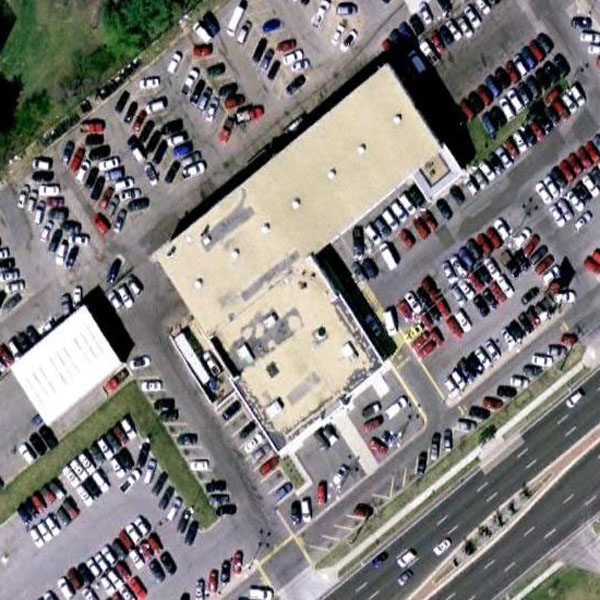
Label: Parking